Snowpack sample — Snodgrass Mountain, Crested Butte, Colorado (2/4/25, 12:06 PM MST)
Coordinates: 38.923, -106.968
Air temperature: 35 °F
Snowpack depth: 80 cm
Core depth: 80 cm
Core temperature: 32 °F
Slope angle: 14°, slope face: 78°
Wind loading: low
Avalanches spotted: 0
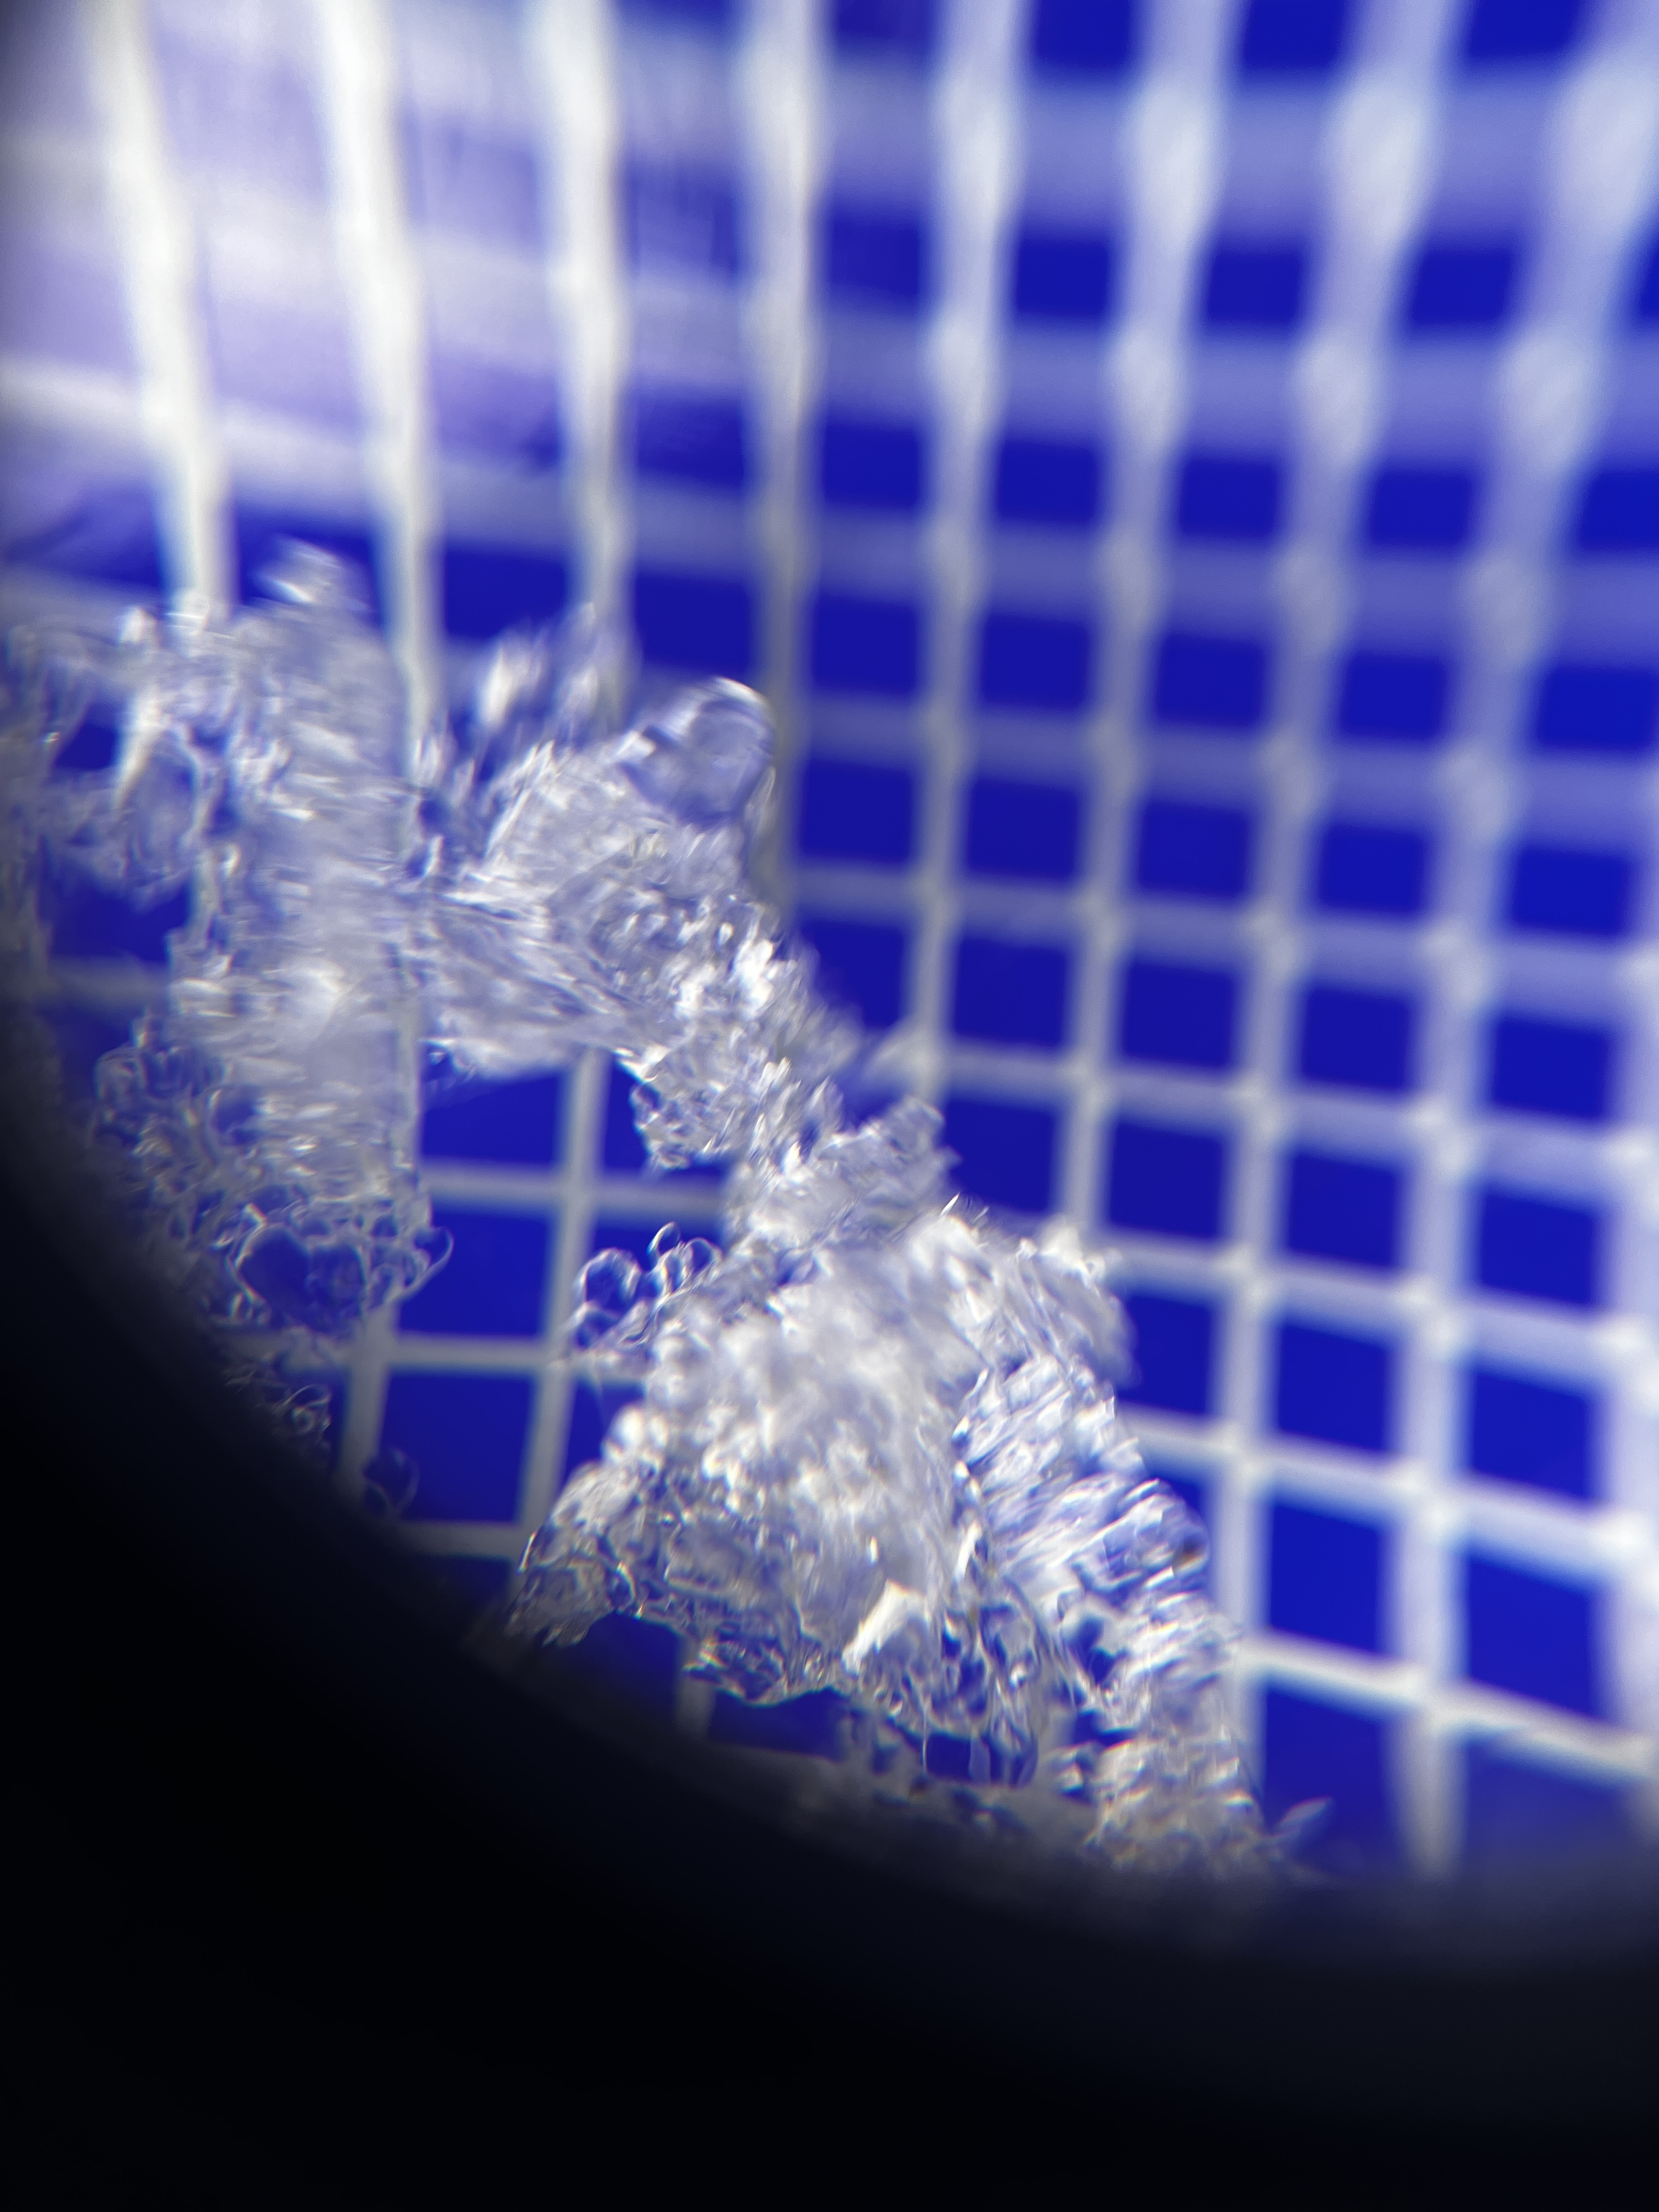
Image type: magnified_profile
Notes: No avalanches nearby, unusually warm weather for the last month reported by residents, Collected 25 yards from treeline